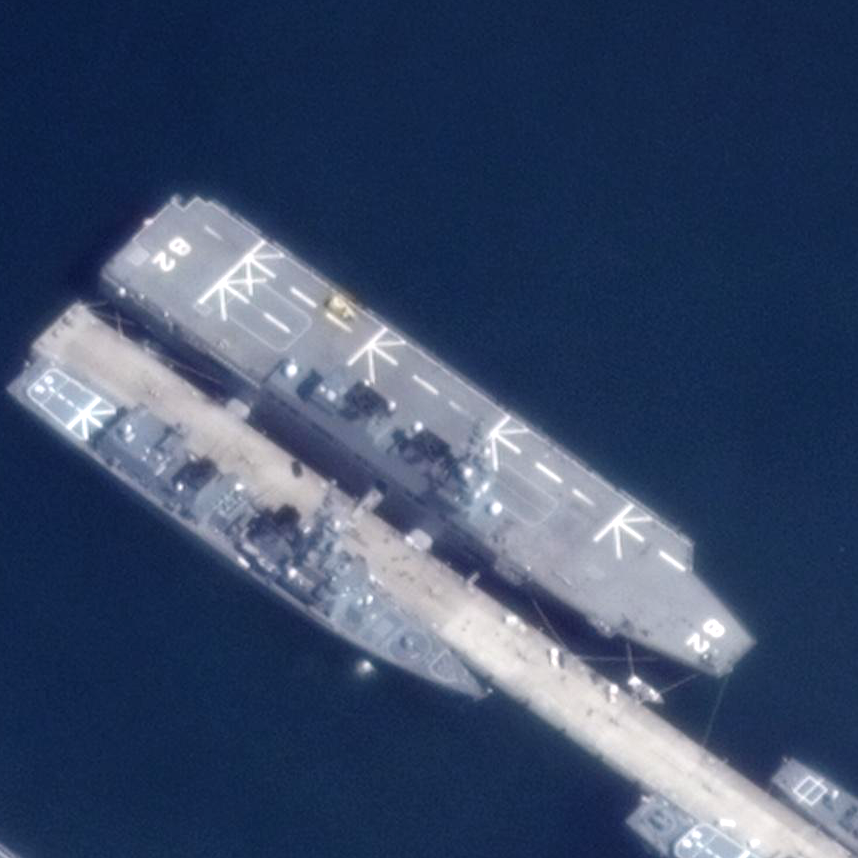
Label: assault